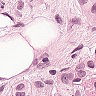
Metastatic tissue present: yes